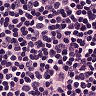
Metastatic tissue present: no